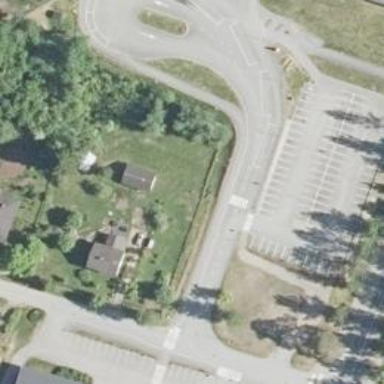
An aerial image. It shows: Zebra crossing on the road.